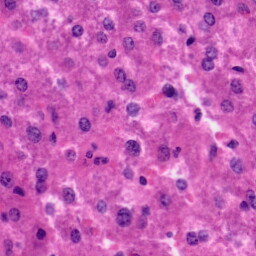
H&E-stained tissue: Liver